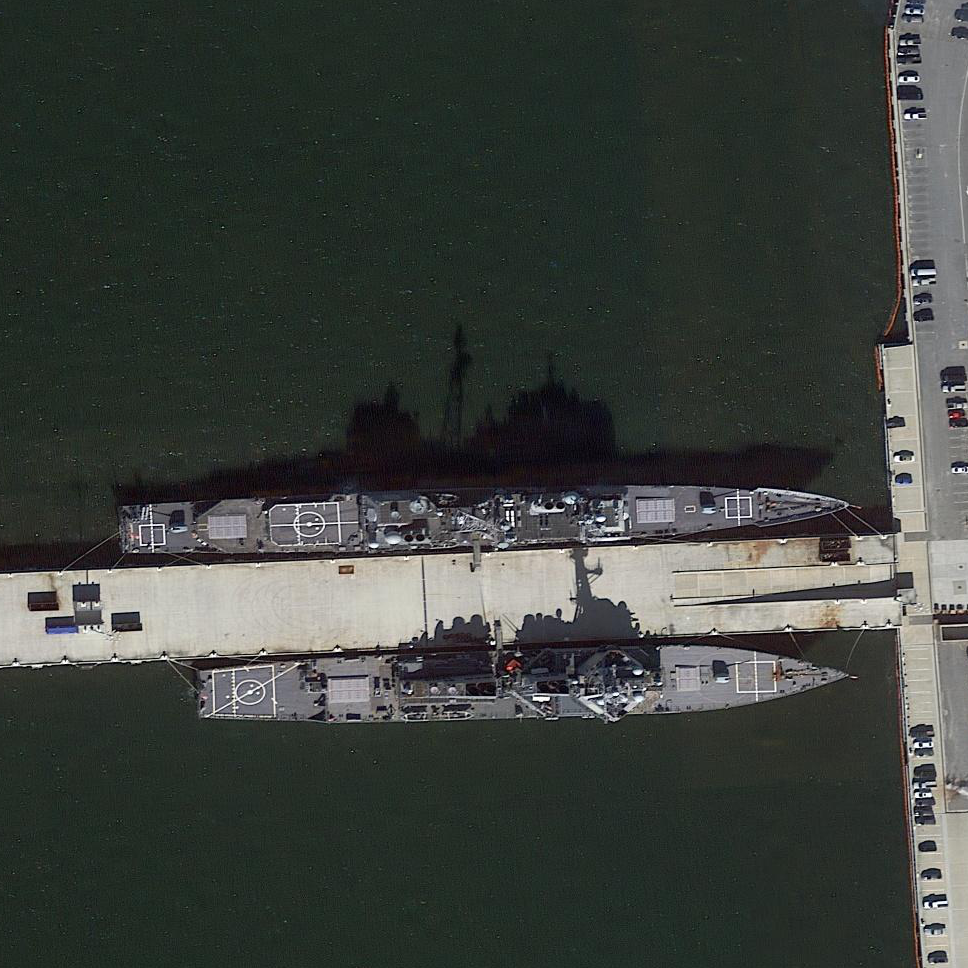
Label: cruiser